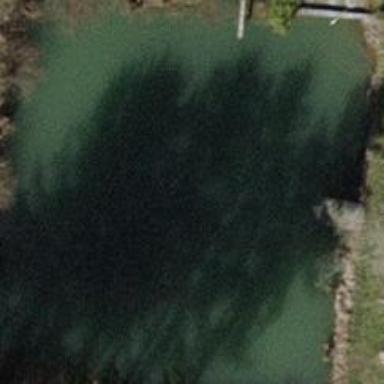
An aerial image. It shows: Pond with natural water.